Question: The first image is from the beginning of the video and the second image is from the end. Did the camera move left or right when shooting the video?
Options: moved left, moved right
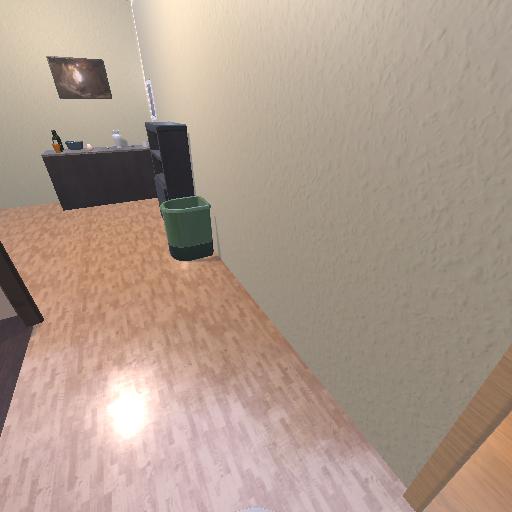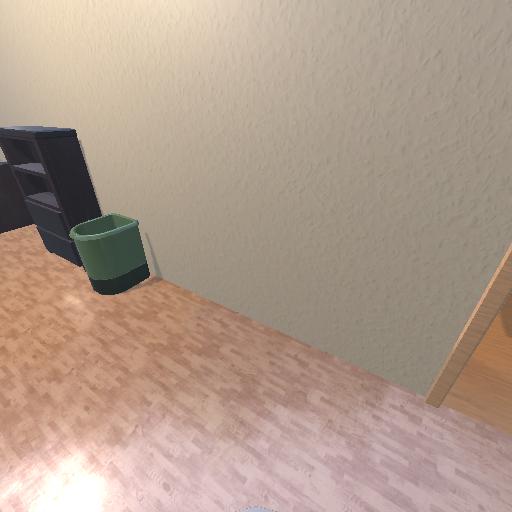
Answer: moved left